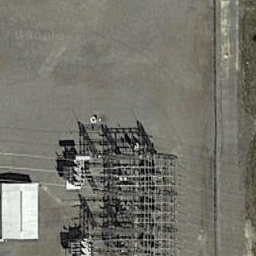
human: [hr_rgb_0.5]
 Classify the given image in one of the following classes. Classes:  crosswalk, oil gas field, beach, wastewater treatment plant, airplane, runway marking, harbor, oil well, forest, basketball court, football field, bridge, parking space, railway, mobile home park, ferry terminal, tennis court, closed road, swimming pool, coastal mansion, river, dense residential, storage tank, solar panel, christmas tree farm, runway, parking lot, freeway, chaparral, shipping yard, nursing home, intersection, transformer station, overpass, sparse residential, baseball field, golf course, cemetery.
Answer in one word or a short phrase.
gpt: transformer station